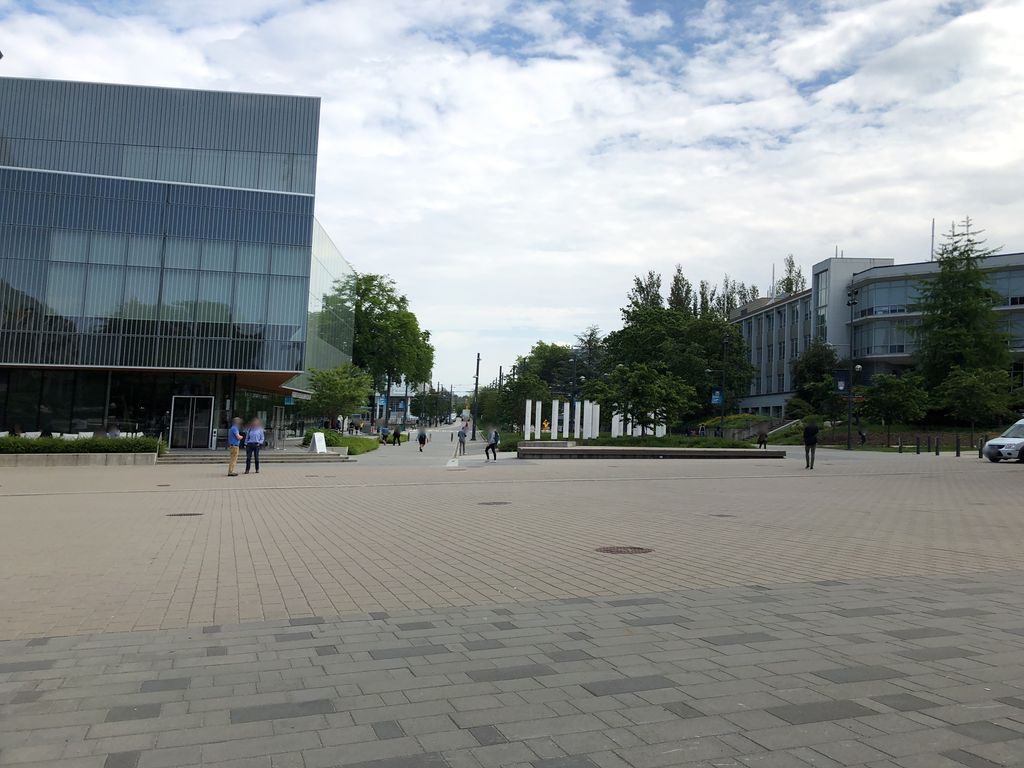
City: vancouver